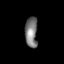
Tissue: lung
Cell type: Epithelial cells
Senescence score: 0.6472
Nuclear area (px): 371
Mean DAPI intensity: 122.752